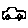
Label: car